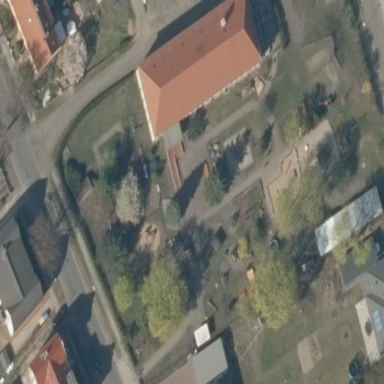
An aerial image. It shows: Kindergarten building.